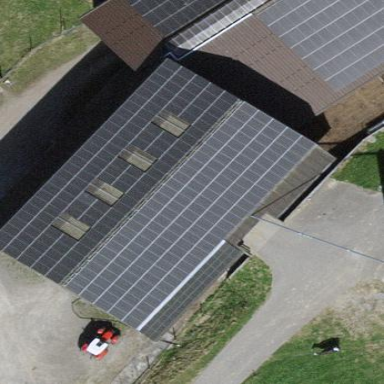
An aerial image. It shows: Solar photovoltaic panel generator.